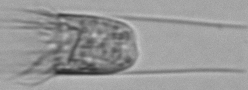
Label: Eutintinnus